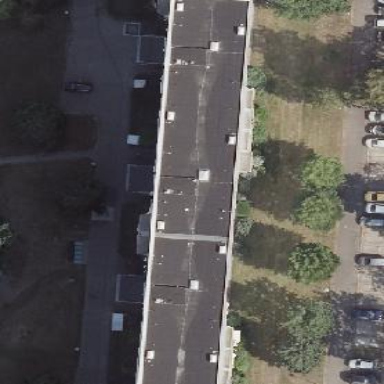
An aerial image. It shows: Apartment building with flat roof.